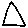
Label: triangle